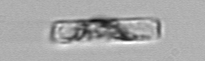
Label: Guinardia_delicatula